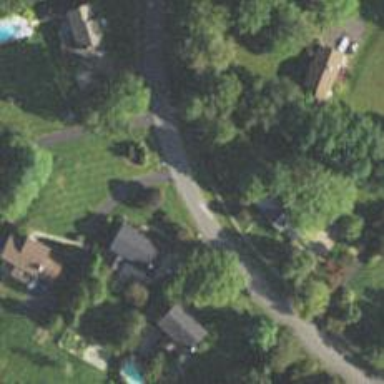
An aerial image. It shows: Residential road.